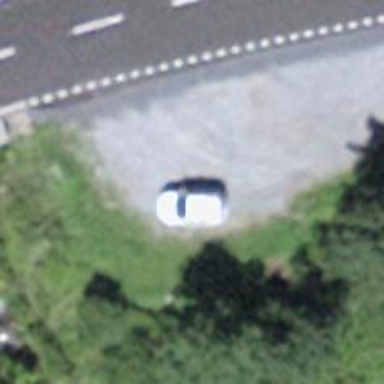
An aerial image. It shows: Parking area with fine gravel surface.